Chest X-ray:
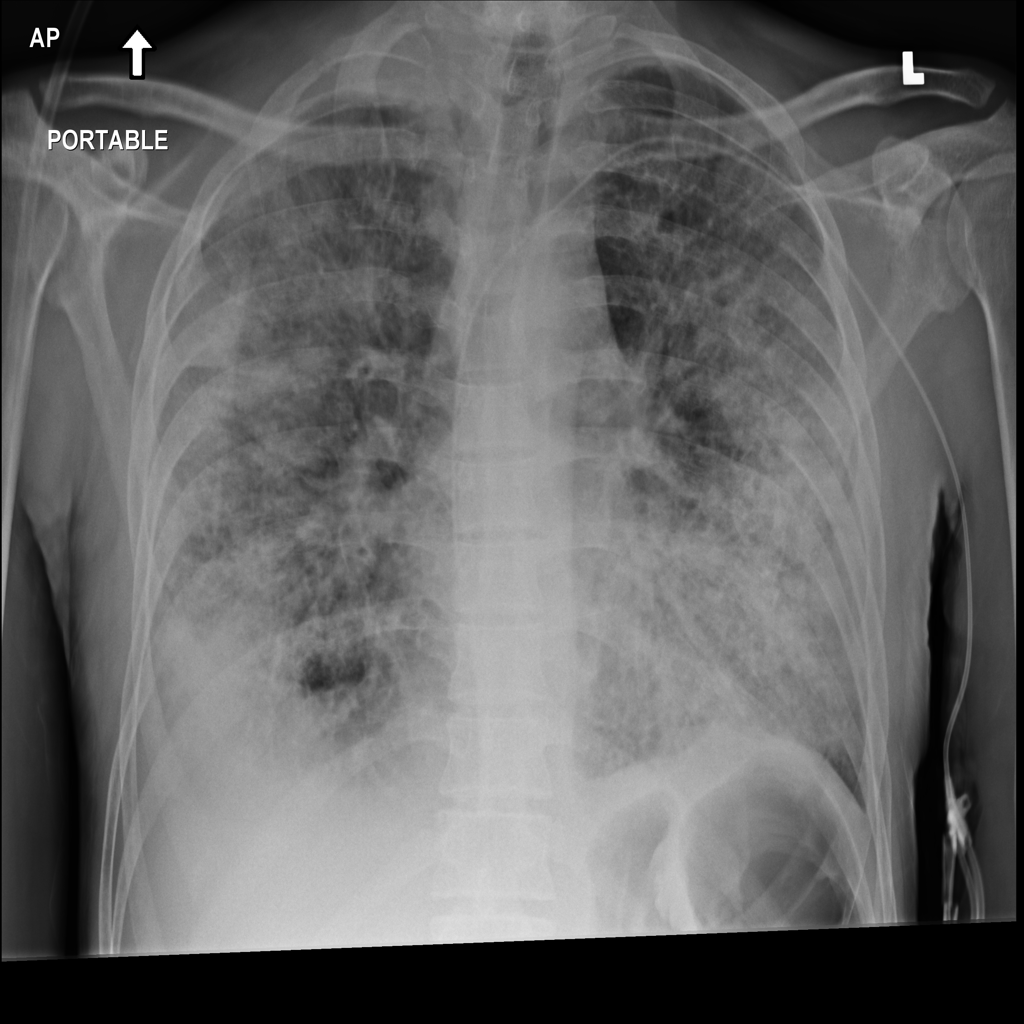
Findings: Consolidation, Effusion
No abnormal finding: no